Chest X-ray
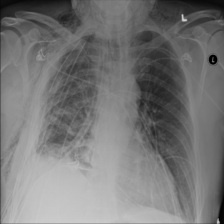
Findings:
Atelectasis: negative
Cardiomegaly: negative
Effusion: negative
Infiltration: negative
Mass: negative
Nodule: negative
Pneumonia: negative
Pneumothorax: negative
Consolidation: negative
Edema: negative
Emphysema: positive
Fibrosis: negative
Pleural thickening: negative
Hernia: negative